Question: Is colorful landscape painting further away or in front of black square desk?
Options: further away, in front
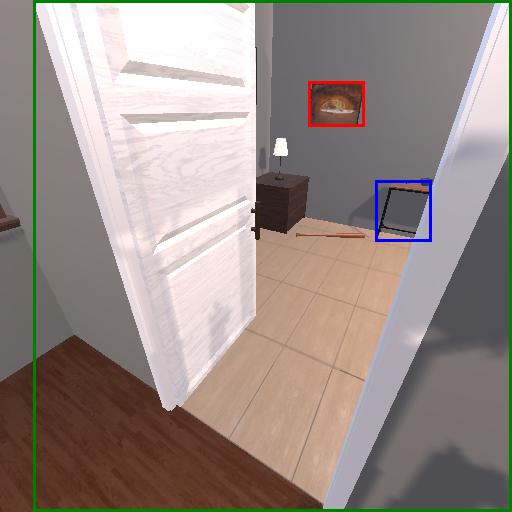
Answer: further away